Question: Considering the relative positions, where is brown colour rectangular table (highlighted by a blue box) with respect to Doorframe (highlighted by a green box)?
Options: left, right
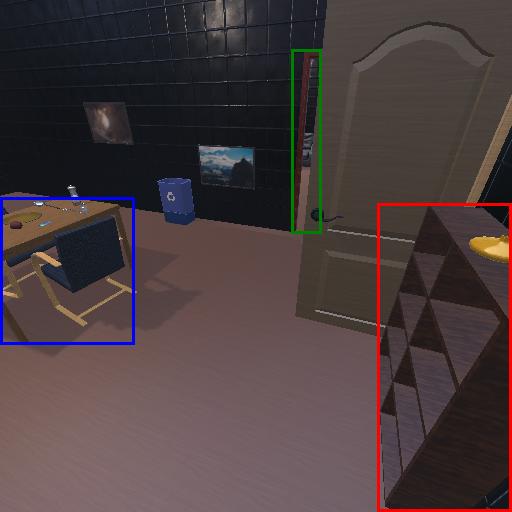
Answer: left